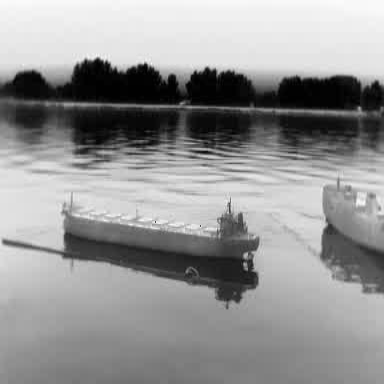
There is a liner in the infrared image.